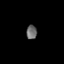
Tissue: skin
Cell type: Epithelial cells
Senescence score: 0.2634
Nuclear area (px): 146
Mean DAPI intensity: 105.062